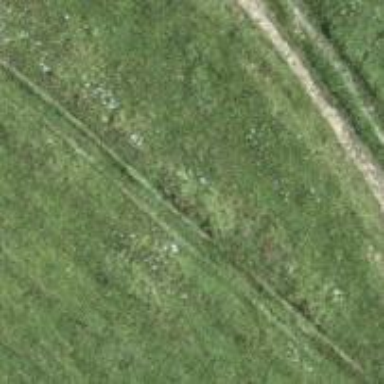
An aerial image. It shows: Path.